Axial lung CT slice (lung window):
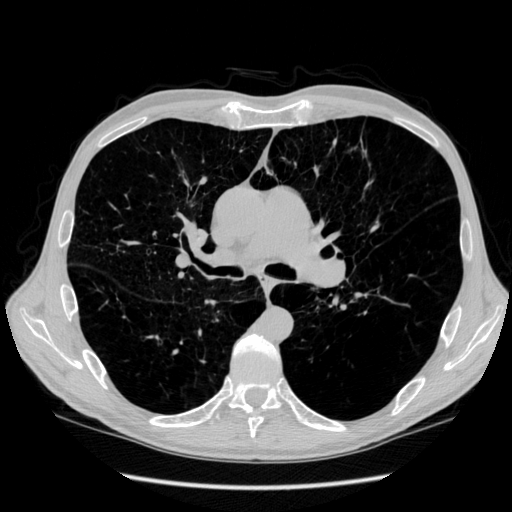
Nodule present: no